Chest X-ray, AP view. Patient: 74 years old, sex M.
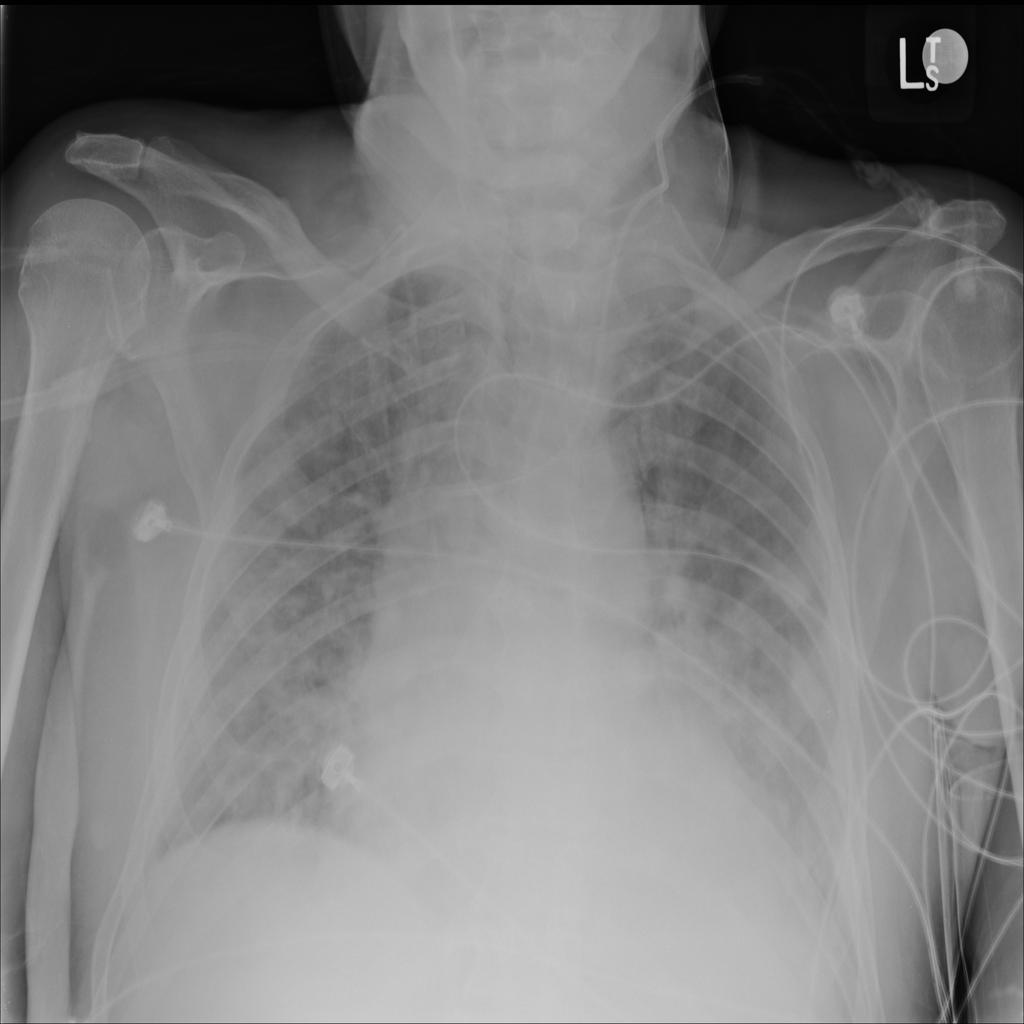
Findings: Nodule